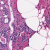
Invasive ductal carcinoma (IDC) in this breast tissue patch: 0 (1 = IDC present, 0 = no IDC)